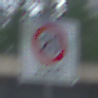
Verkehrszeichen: BeginnZone20
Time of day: MorningAfternoon
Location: Outdoor (Urban)
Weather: PartlyCloudy
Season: NotSpecified
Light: Natural